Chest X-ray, AP view. Patient: 71 years old, sex F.
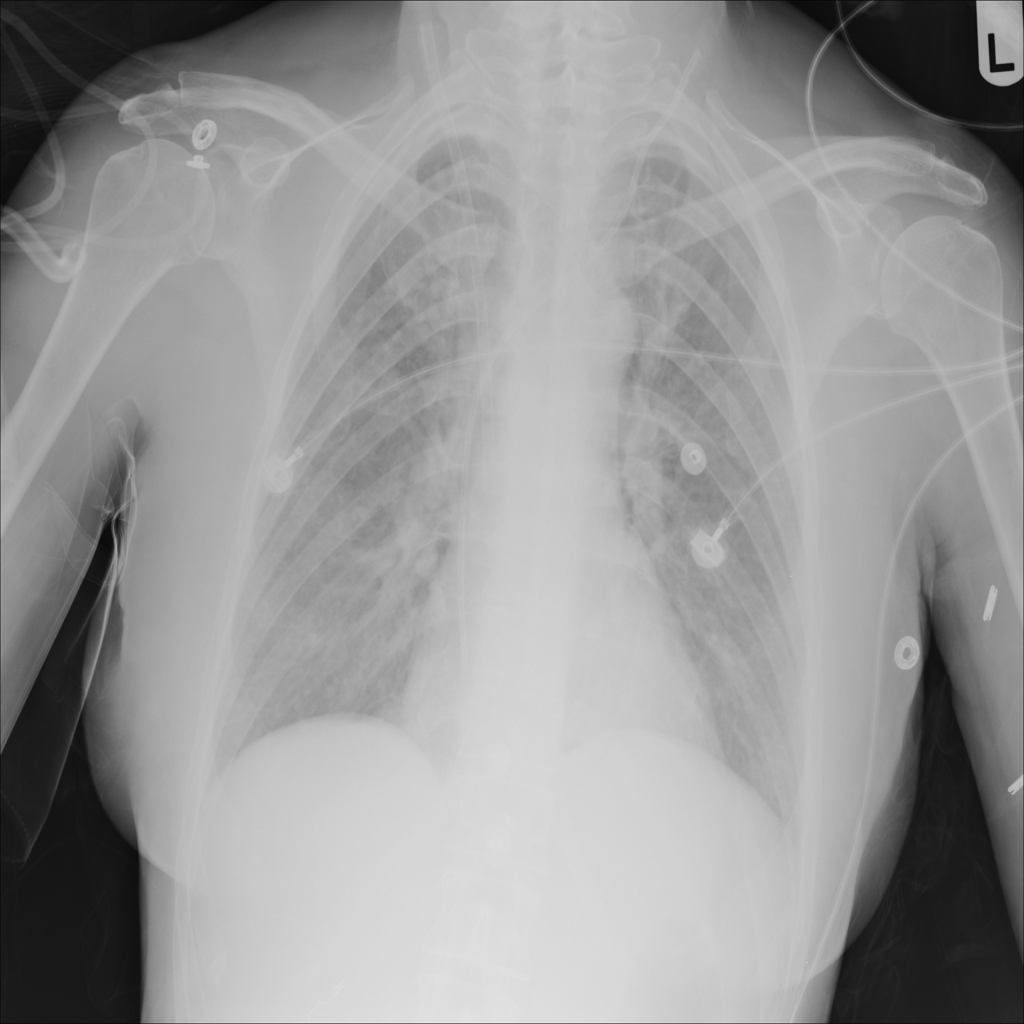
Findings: No Finding